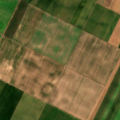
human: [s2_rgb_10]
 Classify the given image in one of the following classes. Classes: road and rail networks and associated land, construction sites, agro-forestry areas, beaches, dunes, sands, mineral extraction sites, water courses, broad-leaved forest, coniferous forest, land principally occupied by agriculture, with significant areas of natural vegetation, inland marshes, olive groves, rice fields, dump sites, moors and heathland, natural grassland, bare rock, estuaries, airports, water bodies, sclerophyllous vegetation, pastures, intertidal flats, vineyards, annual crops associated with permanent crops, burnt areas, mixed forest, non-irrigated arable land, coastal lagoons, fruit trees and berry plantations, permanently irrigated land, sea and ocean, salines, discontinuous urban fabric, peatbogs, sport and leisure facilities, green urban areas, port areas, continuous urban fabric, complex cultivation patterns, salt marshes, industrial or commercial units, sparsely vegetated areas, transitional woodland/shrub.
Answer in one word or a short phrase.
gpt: non-irrigated arable land